Question: i have strings who look like this 20110525 .

how can i make to put '-' caracters in NSString variable ? to let dates look like this 2011-05-25 ?
My second question is how can i sort the dates to make the table look like this 20110525 then 20110526 ?Help please . Thank you
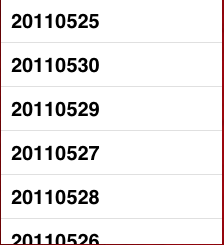
Answer: you can try using 'sscanf(input,"%4d%2d%2s",&year,&month,&day)' to parse input string and 'sprintf(output,"%d-%d-%d",year,month,day)' to format your date.